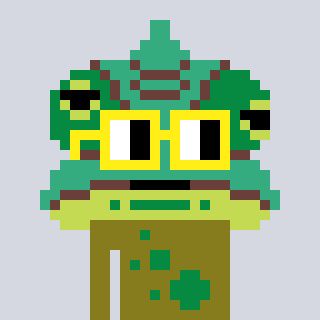
a pixel art character with square yellow glasses, a chameleon-shaped head and a gunk-colored body on a cool background